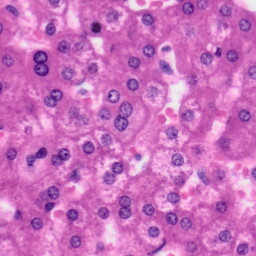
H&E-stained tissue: Liver